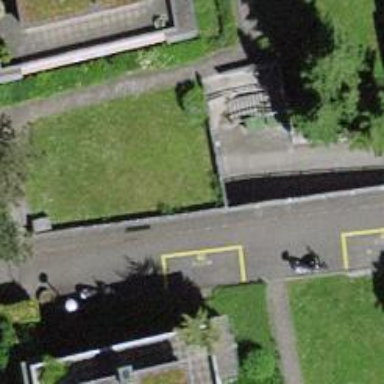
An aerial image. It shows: Parking entrance.